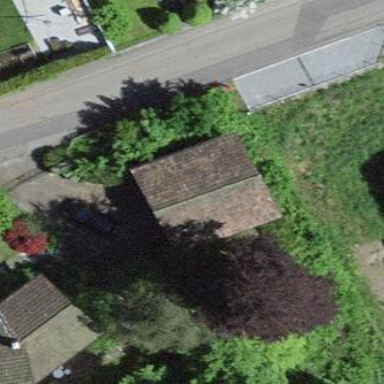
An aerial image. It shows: Garage building.